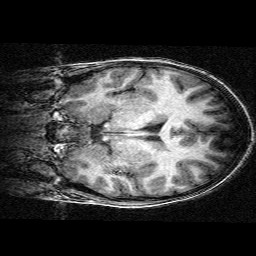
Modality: T1w
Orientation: coronal
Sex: male
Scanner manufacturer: siemens
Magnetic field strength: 3 T
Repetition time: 2.3 s
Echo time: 0.00336 s